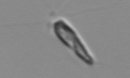
Label: Chrysochromulina